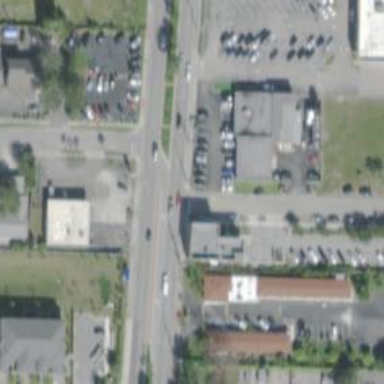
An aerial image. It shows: Asphalt road with primary link designation.